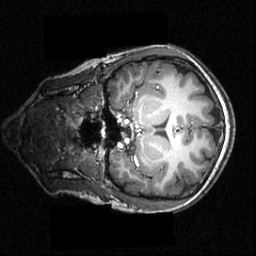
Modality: T1w
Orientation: coronal
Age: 19
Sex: female
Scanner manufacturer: siemens
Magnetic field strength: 3.951 T
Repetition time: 1.5 s
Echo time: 0.00335 s